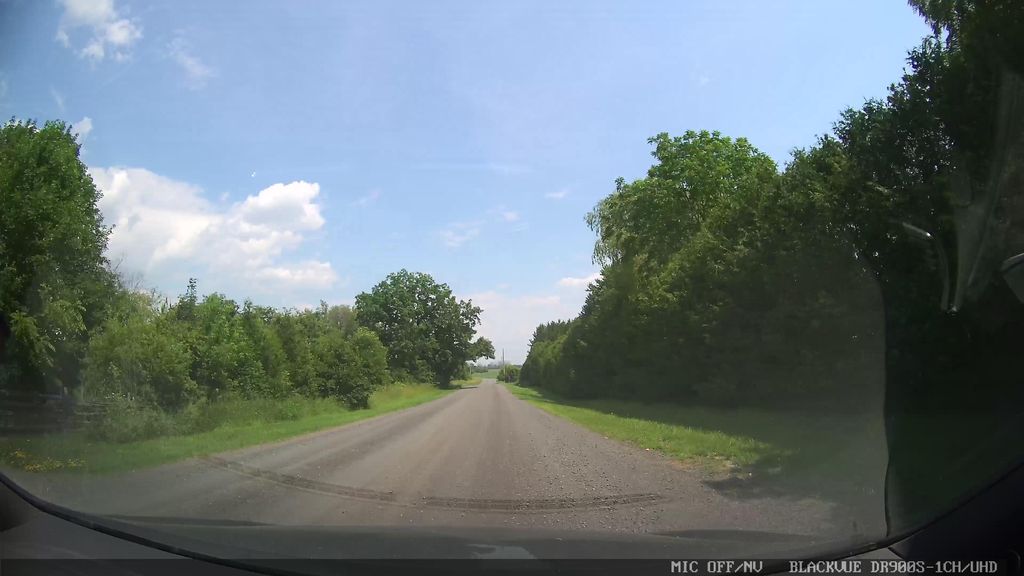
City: ottawa-gatineau